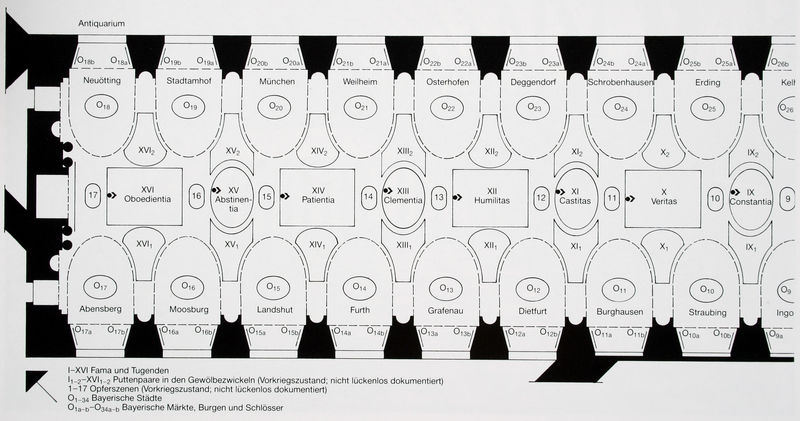
Titel: Gewölbe,Bildanordnung
Künstler: Friedrich Sustris
Standort: München
Institution: Residenz, Antiquarium
Schlagwörter: gemälde, weiß, stadt, fenster, grau, pfeiler, schwarz, skizze, stützen, szene, säulen, tische, zeichnung, gebäude, schloss, malerei, muster, wand, architektur, bibel, bild, innenraum, kirche, decke, renaissance, kreis, oval, rund, schrift, bogen, italien, ort, grafik, hof, ausdruck, saal, inschrift, zahlen, rechtecke, bögen, eingang, gewölbe, bayern, kloster, münchen, dom, mauerwerk, text, kreise, beschriftung, entwurf, schematisch, schema, kathedrale, namen, programm, fries, mauern, residenz, rundbögen, fresken, kapelle, plan, bibliothek, regale, kassettendecke, deckengemälde, deckenspiegel, fresko, museum, städte, putten, biblisch, szenen, pfeil, sakral, ovale, schlösser, beschreibung, anordnung, sakralbau, legende, erklärung, antikensammlung, burgen, orte, fesnter, tonne, friese, säulengang, grundriss, aufriss, nischen, profanbau, bauplan, deckenmalerei, aufteilung, latein, lageplan, gotteshaus, stützpfeiler, rechnung, strebepfeiler, planung, stadtplan, medaillons, verortung, antiquarium, ortschaften, laibungen, wandfelder, deckengewölbe, sitzplan, kirchwe, stichkappen, strichlinien, schnittmuster, sixtinische kapelle, sixtina, landkreis, resident, veritas, deckenfeld, candid, stellplan, bezeichnugen, bildprogramm, nordpfeil, neuöttingen, bayrische städte, spieglsaal, cheimsee, lduwig, warhalla, gemeinden, neuötting, weilheim, osterhofen, bayerische, landkresie, buergen, moosburg